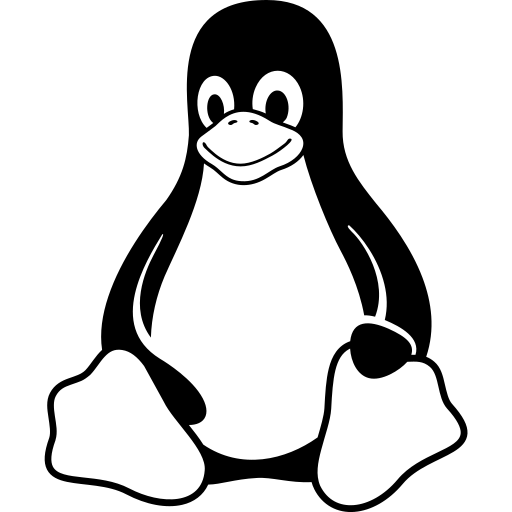
Tags: icon, FontAwesome, fa-icon, brand, linux